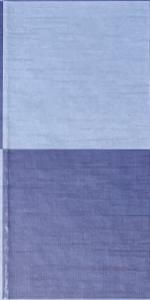
Label: Empty